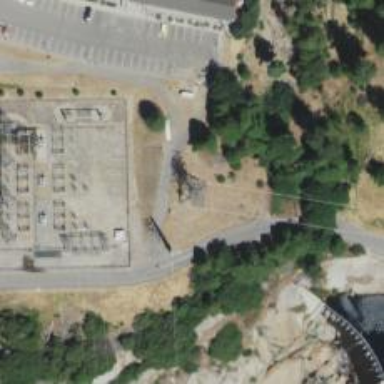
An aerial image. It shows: Power tower.